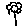
Label: flower